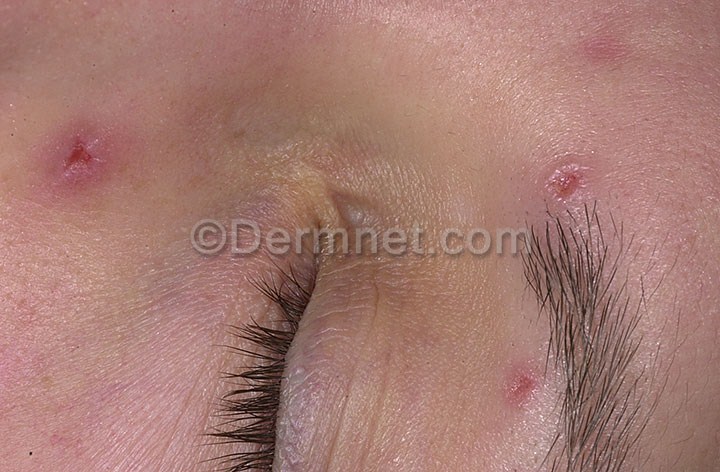
Disease: Acne and Rosacea Photos